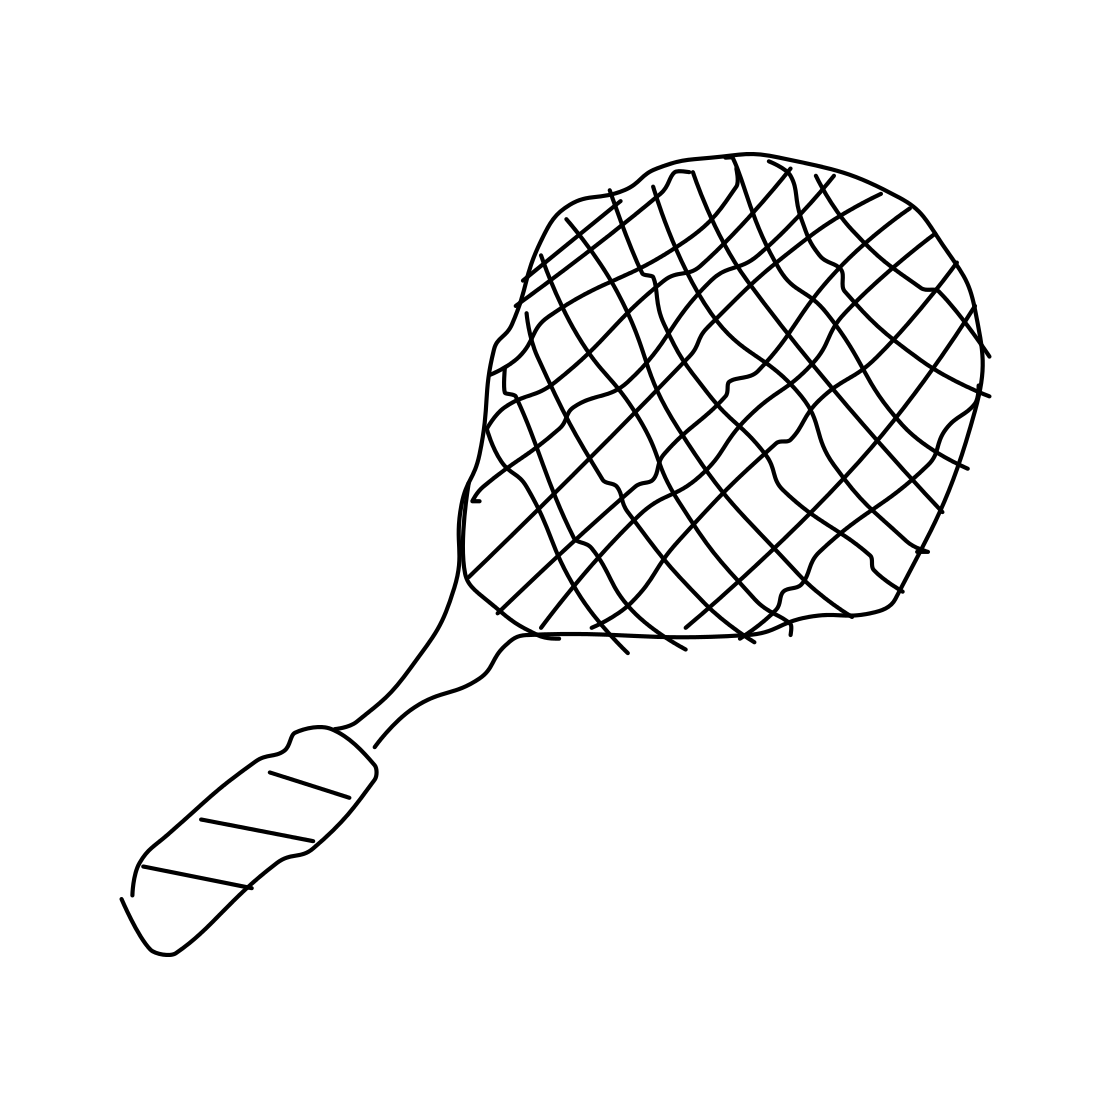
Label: tennis-racket